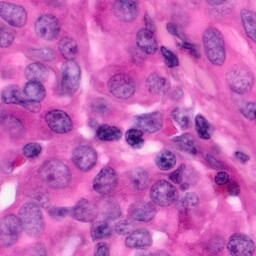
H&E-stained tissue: Pancreatic